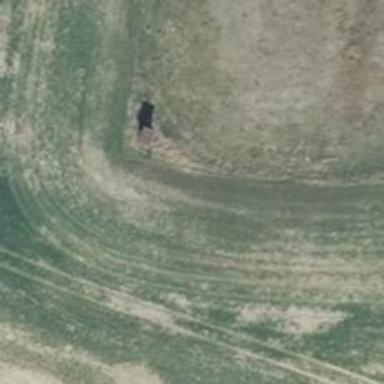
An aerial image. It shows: Hunting stand.